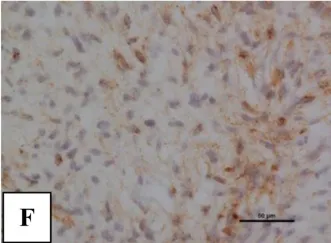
(F) Immunohistochemistry for GFAP (brown signal) labels only a proportion of tumour cells.
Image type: pathology (immunostaining)